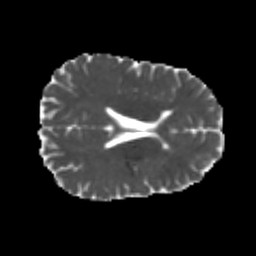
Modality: MD
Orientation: axial
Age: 20
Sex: male
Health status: healthy
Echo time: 0.074 s